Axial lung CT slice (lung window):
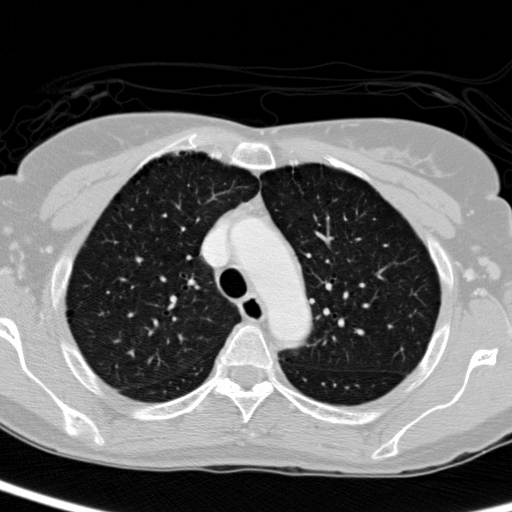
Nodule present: no